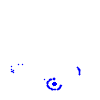
Particle: pion